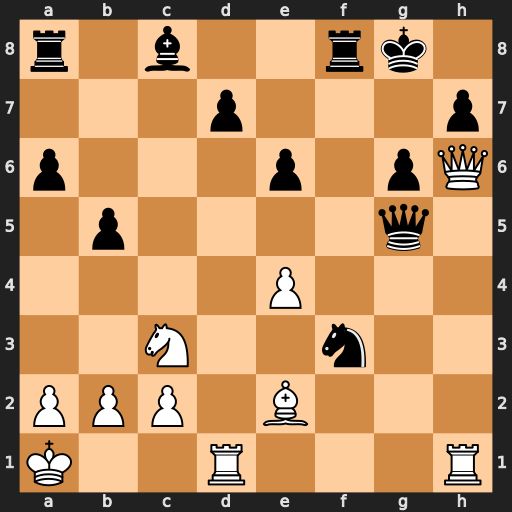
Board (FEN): r1b2rk1/3p3p/p3p1pQ/1p4q1/4P3/2N2n2/PPP1B3/K2R3R
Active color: w
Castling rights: -
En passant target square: -
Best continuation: Qxh7#